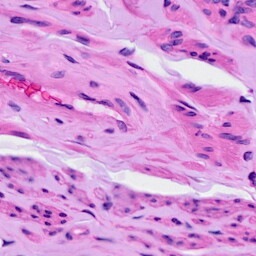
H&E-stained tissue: Ovarian